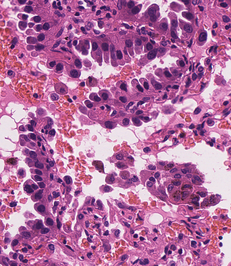
Tumor epithelial tissue: yes
Tumor-associated stroma tissue: yes
Normal tissue: no